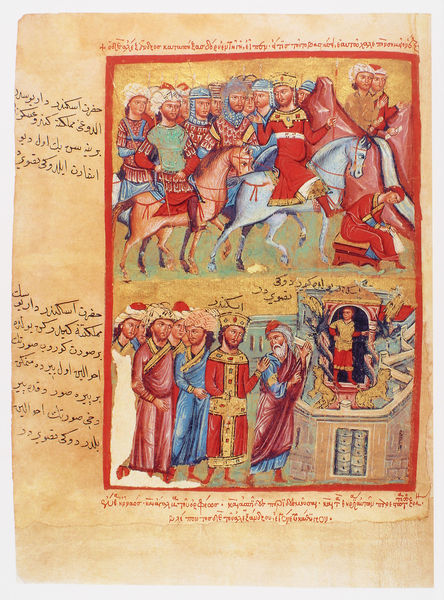
Titel: Der griechische Alexanderroman
Institution: Venedig, Hellenic Institute Codex Gr. 5
Schlagwörter: blau, gruppe, umhang, gelb, menschen, sitzen, stadt, bunt, frau, männer, gebäude, rot, hochformat, bibel, rahmen, kirche, gewand, gold, adel, kind, theater, krone, pferd, pferde, reiter, reiten, schrift, papier, gefolge, könig, soldaten, buch, festung, seite, illustration, text, uniform, helm, ritter, rüstung, buchseite, pergament, helme, arabisch, löwen, mittelalter, baldachin, kreuzzug, löwe, turban, handschrift, geburt, fes, tross, buchmalerei, gelb#, alexanderroman